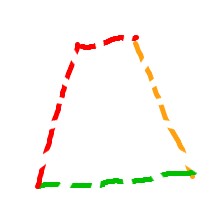
Shape: trapezoid